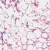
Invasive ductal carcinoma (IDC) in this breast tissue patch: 0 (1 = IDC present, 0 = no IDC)